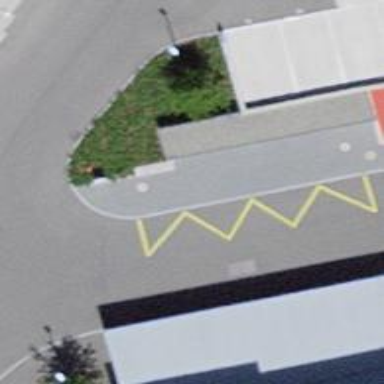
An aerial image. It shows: Platform for public transport. The platform is located by the road.